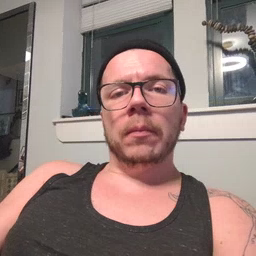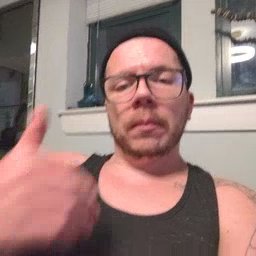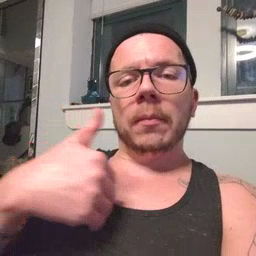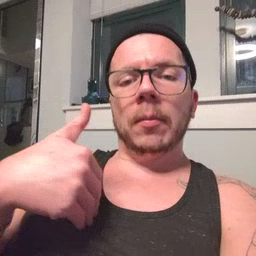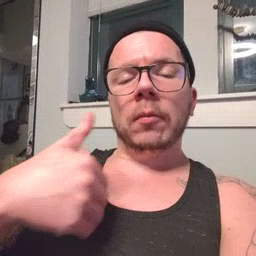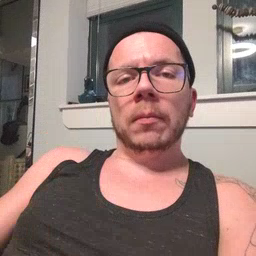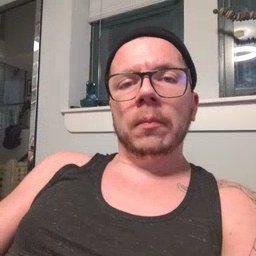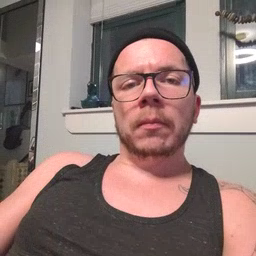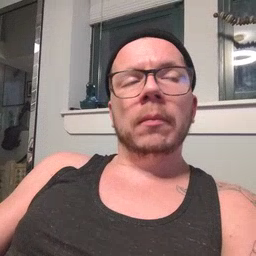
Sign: animal